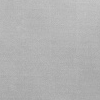
Atmospheric dust classification: dusty